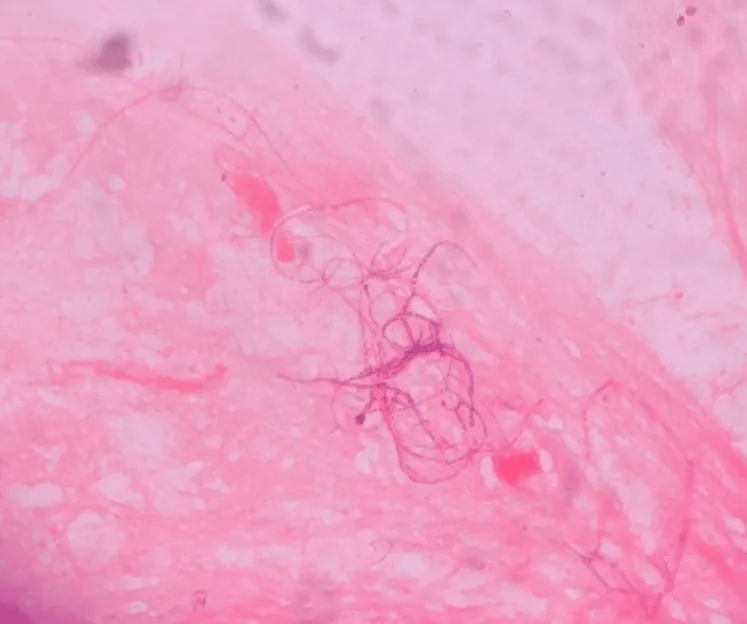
Gram stain of the pleural fluid showed gram-positive beaded branching filamentous bacilli.
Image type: pathology (gram)